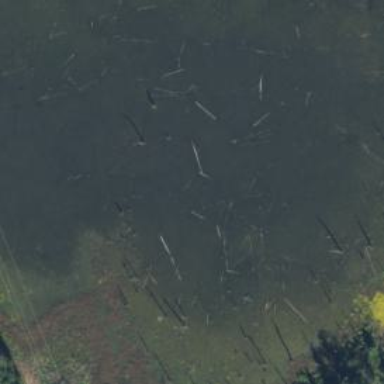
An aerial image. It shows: Wetland area.